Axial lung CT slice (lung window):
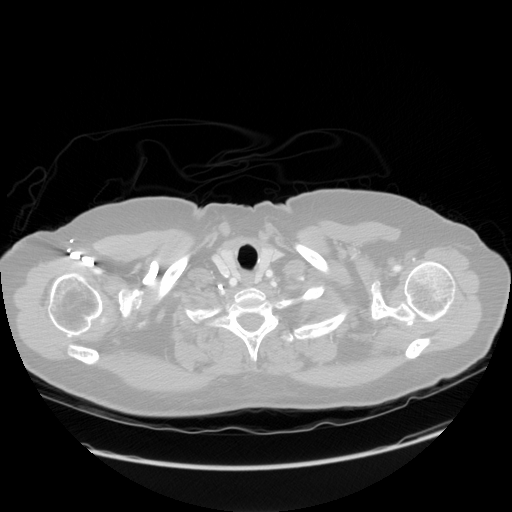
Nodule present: no